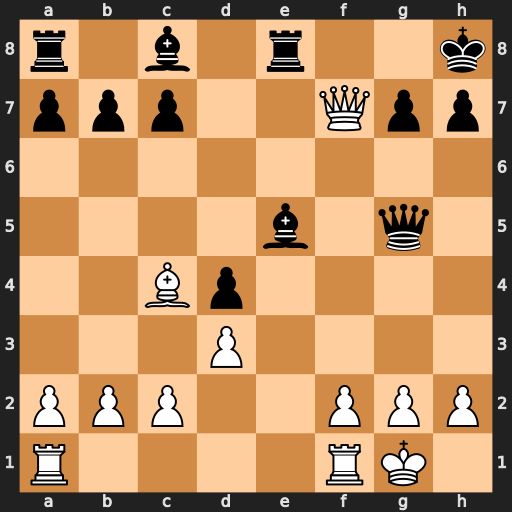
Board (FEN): r1b1r2k/ppp2Qpp/8/4b1q1/2Bp4/3P4/PPP2PPP/R4RK1
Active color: w
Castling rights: -
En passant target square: -
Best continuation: Qxe8#